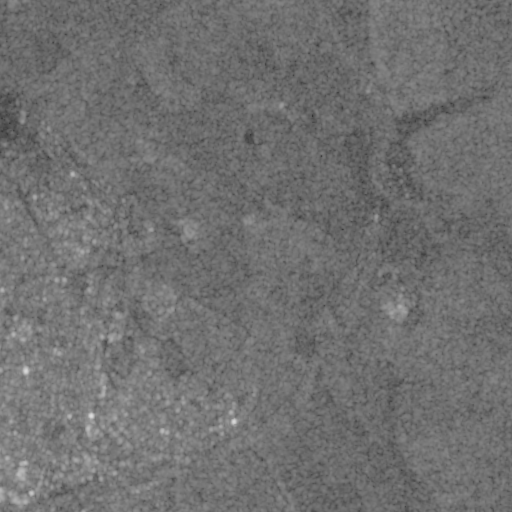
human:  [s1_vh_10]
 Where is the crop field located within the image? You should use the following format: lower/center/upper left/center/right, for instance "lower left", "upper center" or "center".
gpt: The crop field is located in the right of the image.
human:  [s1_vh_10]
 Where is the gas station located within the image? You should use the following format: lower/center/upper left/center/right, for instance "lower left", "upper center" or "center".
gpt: The gas station is located in the lower left of the image.
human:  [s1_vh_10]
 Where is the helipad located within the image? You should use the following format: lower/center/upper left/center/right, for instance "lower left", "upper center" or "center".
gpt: The helipad is located in the center left of the image.
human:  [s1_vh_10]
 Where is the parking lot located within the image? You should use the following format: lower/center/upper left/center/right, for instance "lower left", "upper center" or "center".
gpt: The parking lot is located in the lower left of the image.
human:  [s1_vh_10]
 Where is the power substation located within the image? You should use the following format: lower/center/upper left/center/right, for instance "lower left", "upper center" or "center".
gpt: The power substation is located in the center of the image.
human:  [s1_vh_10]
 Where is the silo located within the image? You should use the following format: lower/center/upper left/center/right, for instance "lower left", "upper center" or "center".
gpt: The silo is located in the lower left of the image.
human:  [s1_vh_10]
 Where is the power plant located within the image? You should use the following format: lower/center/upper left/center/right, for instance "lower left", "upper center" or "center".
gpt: There is no power plant in the image.

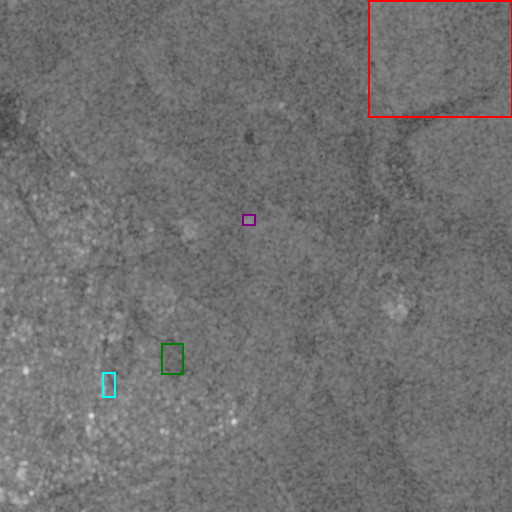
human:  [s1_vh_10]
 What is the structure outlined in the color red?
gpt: The structure outlined in red is a crop field.
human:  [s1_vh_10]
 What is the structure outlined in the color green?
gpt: The structure outlined in green is a park.
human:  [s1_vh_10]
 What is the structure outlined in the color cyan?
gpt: The structure outlined in cyan is a parking lot.
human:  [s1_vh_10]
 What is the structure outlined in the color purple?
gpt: The structure outlined in purple is a power substation.
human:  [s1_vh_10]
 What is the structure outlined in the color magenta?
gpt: There is no magenta outline.